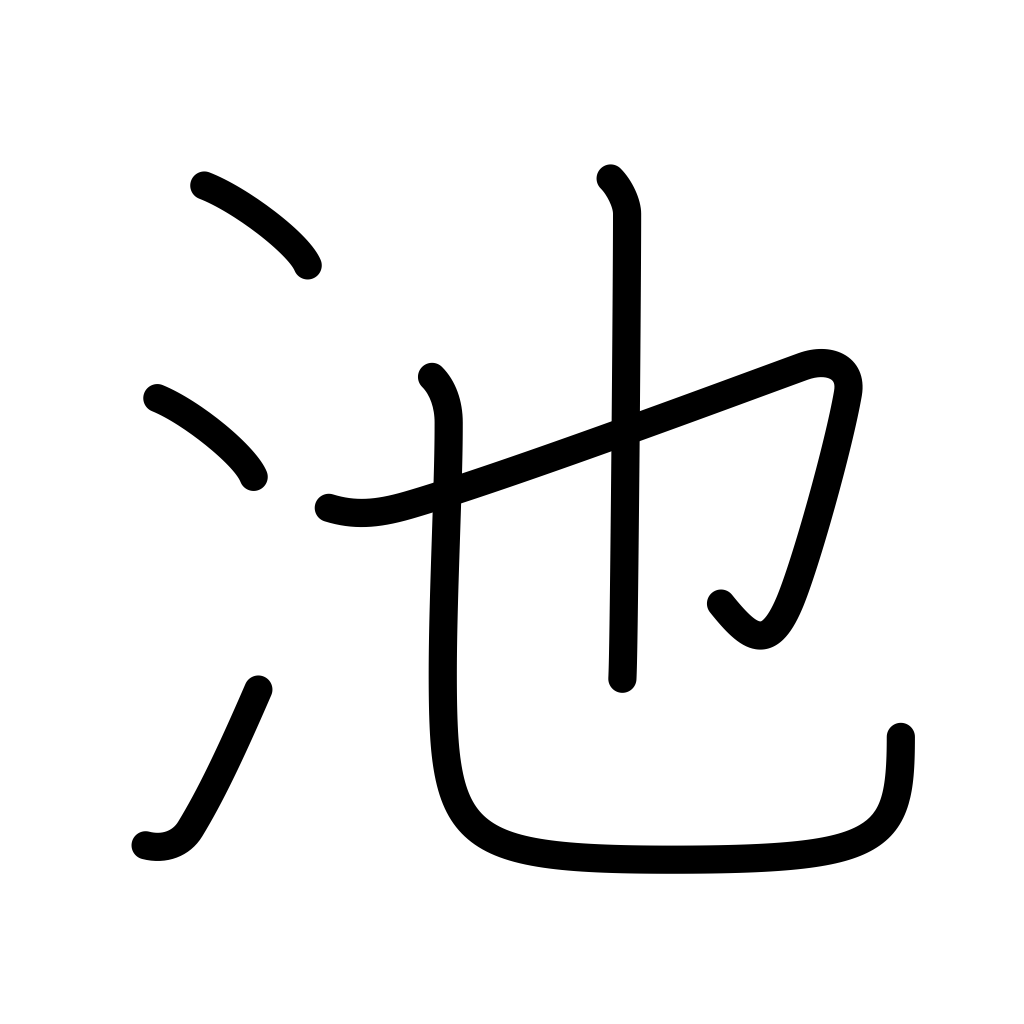
Meaning: pond, cistern, pool, reservoir